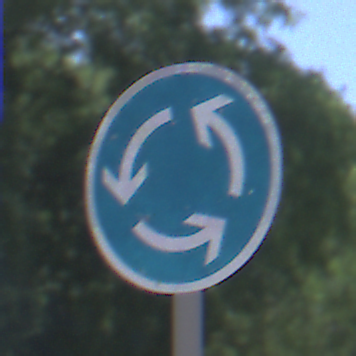
Verkehrszeichen: Kreisverkehr
Umgebung: Outdoor, Nature
Tageszeit: Midday
Wetter: Clear
Licht: Natural
Jahreszeit: Summer
Kontrast: HighContrast